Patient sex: M
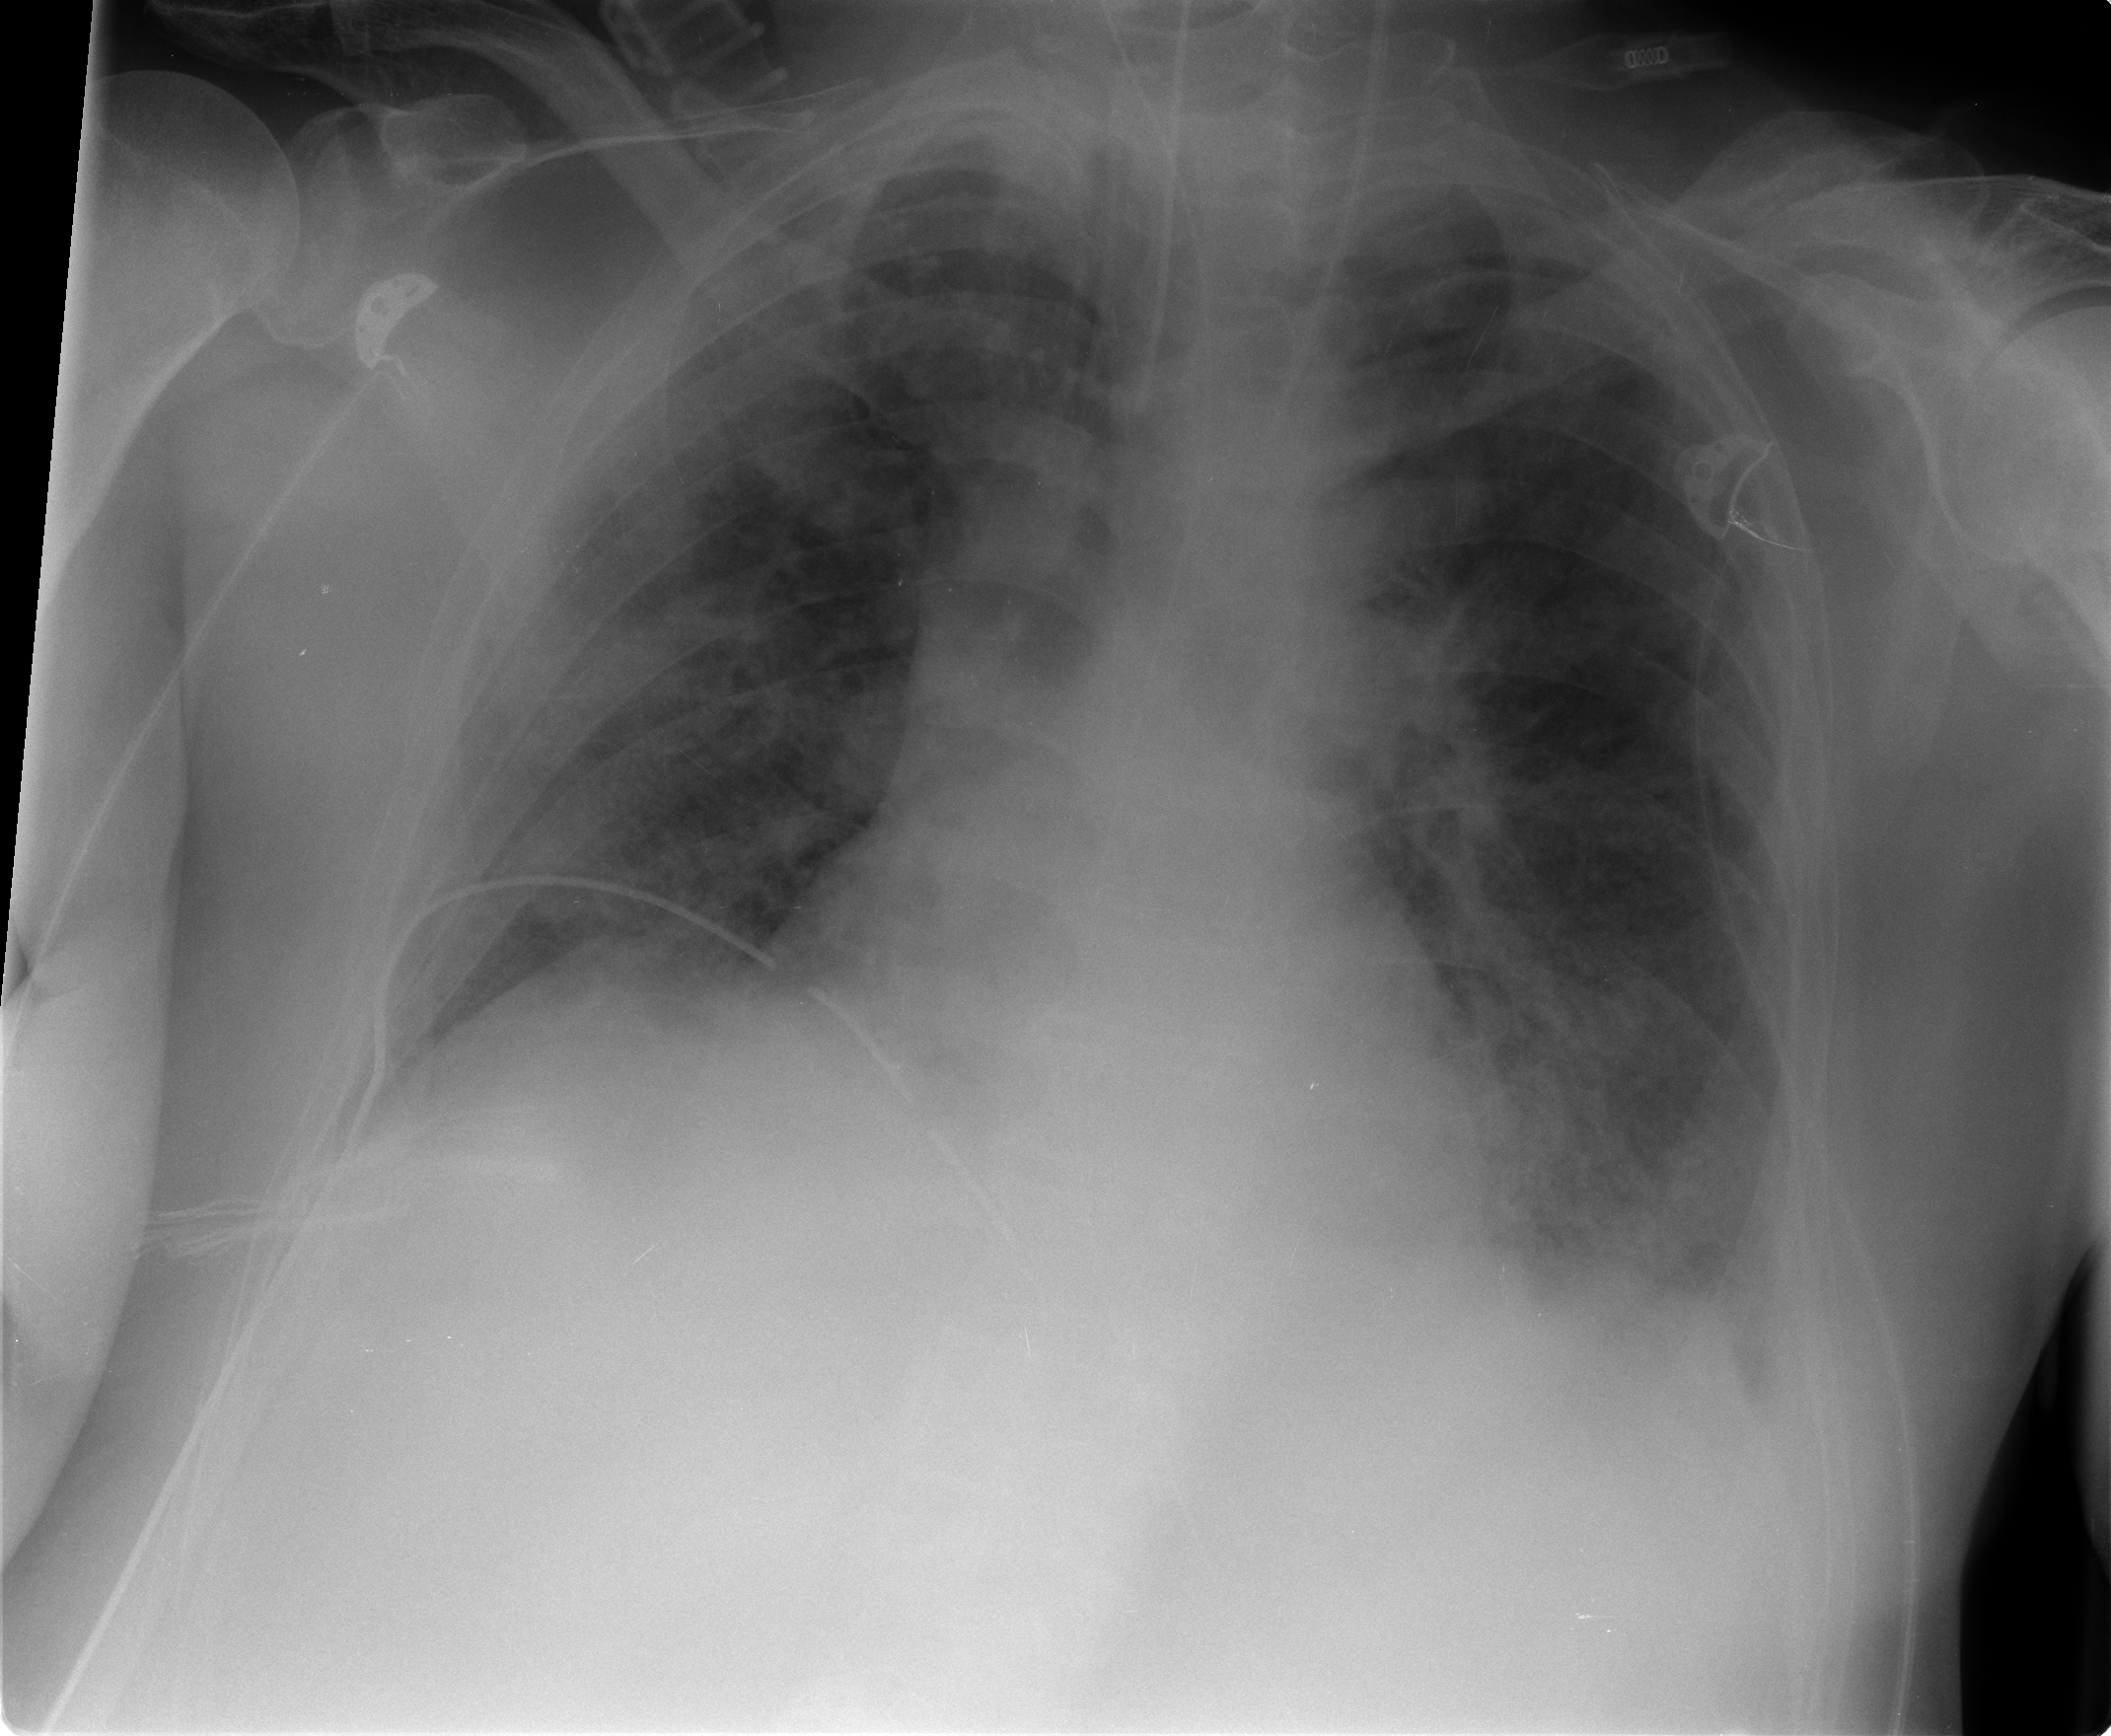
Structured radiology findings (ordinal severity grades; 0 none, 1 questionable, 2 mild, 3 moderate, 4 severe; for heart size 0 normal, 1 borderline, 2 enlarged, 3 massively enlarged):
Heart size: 0
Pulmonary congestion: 2
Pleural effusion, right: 2
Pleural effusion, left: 2
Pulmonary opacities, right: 3
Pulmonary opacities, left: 3
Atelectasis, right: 2
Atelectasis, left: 2